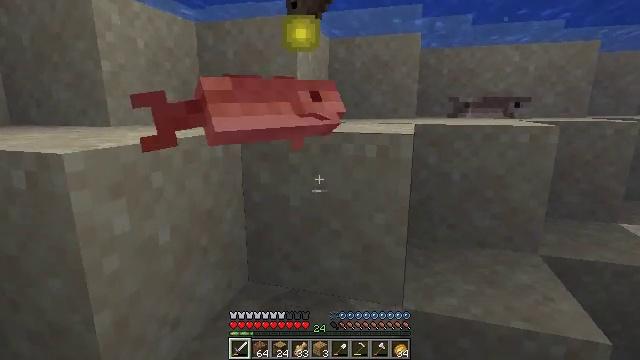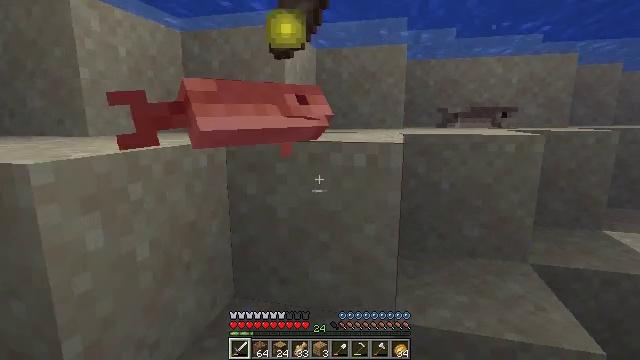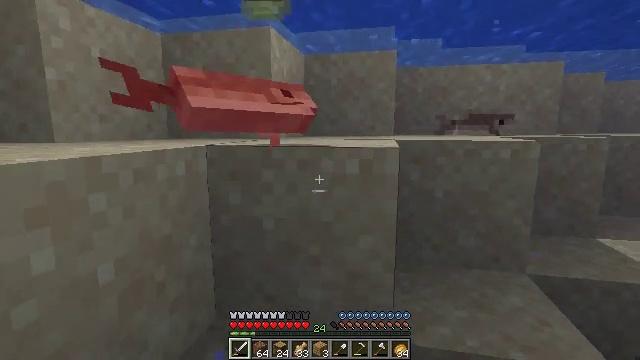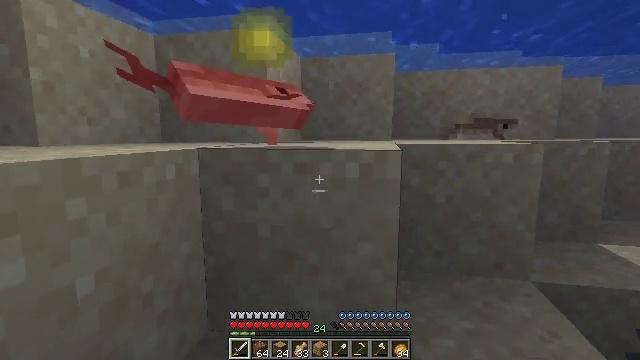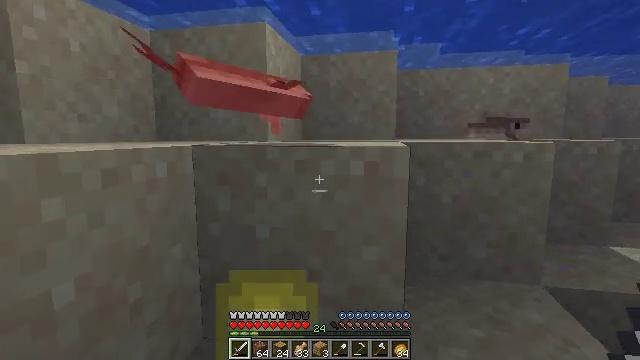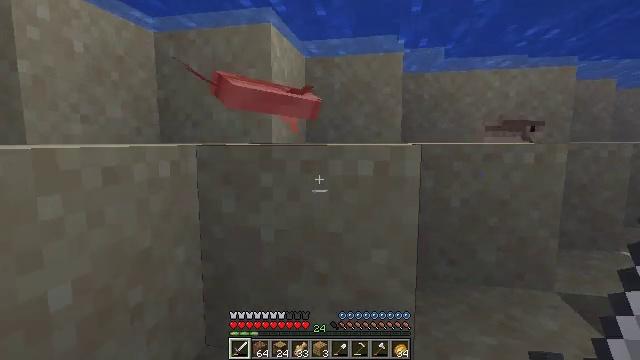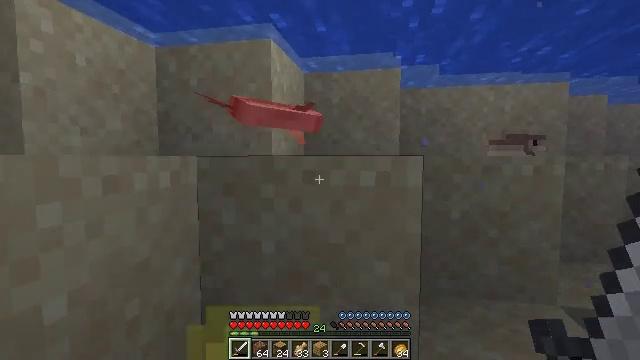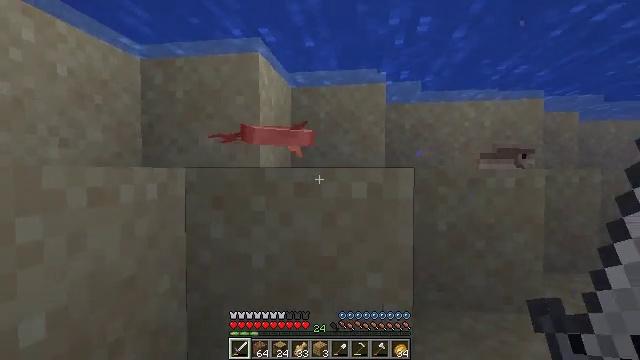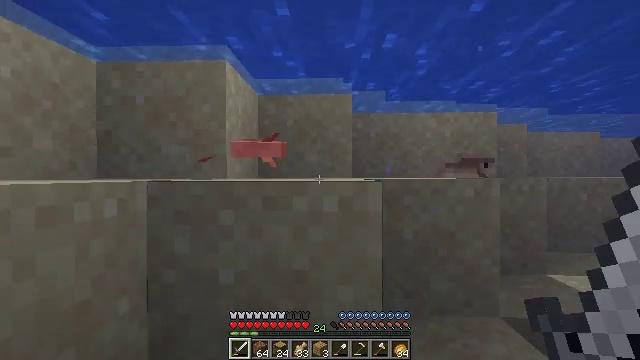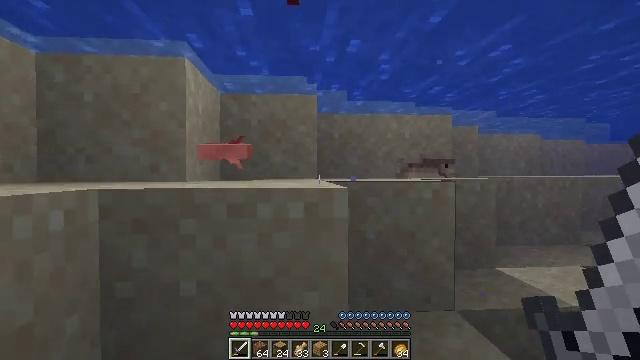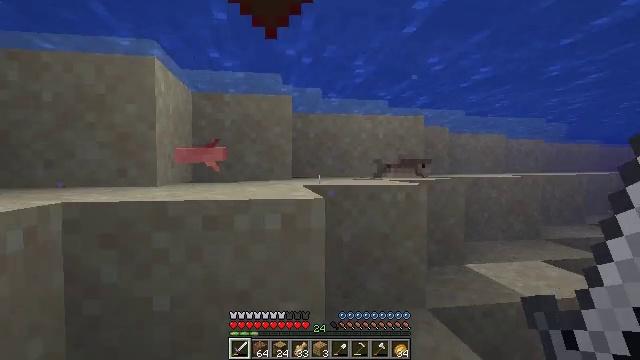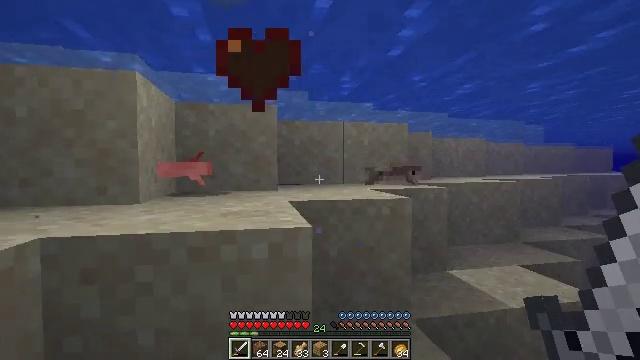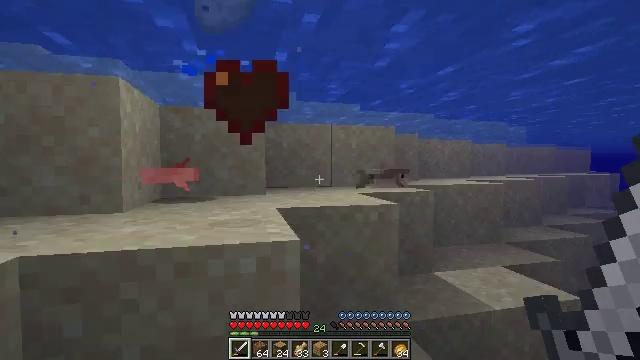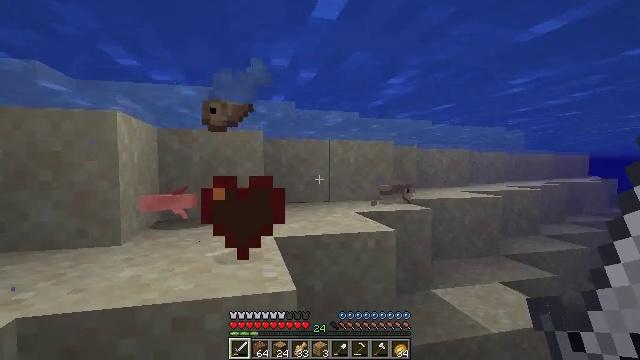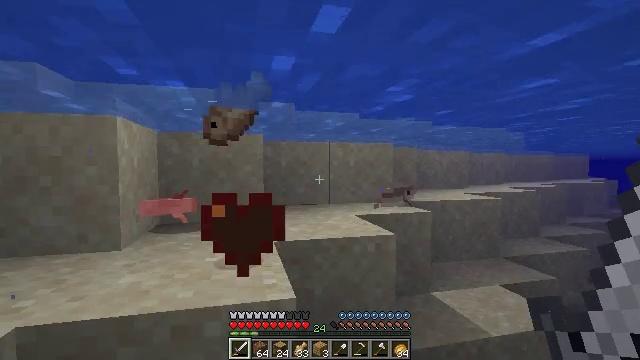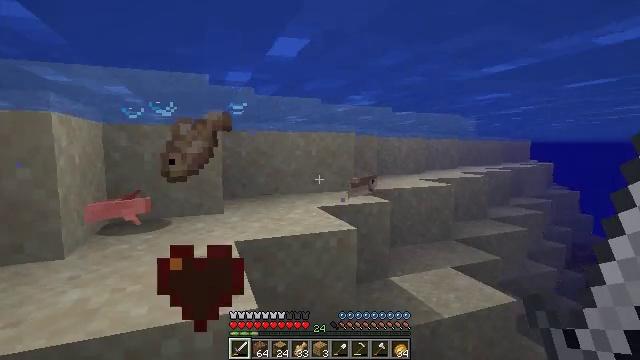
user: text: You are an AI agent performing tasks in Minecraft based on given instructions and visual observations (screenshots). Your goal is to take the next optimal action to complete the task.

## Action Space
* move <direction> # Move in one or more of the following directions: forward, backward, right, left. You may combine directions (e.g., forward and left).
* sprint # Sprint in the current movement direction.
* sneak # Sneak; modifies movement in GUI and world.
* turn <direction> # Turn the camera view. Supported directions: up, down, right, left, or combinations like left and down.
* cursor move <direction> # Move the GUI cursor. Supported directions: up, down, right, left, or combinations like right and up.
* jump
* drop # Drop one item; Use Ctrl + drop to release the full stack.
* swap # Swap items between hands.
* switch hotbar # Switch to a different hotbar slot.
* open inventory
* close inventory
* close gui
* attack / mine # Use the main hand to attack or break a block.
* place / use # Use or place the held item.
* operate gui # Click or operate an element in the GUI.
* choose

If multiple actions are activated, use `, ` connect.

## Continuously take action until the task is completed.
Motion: motion action
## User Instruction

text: Hunt fish.
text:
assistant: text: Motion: move forward, turn right and up
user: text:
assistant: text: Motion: move forward, turn right and up
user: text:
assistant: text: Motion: move forward, turn up
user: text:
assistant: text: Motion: move forward
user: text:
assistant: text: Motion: move forward, turn up
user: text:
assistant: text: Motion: move forward, turn up
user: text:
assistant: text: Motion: move forward, turn right and up, jump
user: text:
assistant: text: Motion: move forward, turn right and up, jump
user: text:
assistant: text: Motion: move forward, turn right, jump
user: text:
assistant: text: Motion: move forward, turn right, jump
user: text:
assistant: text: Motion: move forward, turn right, jump
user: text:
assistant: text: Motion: move forward, turn right, jump
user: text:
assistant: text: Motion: move forward, jump
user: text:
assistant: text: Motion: move forward
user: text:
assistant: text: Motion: move forward, turn right and down
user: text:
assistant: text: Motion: move forward, turn right and down
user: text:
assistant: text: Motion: move forward, turn right and down
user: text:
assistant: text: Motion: move forward, turn right
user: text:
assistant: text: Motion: move forward
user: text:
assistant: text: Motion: move forward, turn right
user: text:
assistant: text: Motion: move forward, sprint
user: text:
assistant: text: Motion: move forward, sprint
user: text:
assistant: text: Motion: move forward, sprint, turn up
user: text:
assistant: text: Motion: move forward
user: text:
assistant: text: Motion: move forward, turn up
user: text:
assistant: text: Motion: move forward, turn left and up
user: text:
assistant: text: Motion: move forward, turn left
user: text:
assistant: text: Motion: move forward, turn left
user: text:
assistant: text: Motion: move forward, turn left
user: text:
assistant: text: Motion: move forward, turn left